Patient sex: F
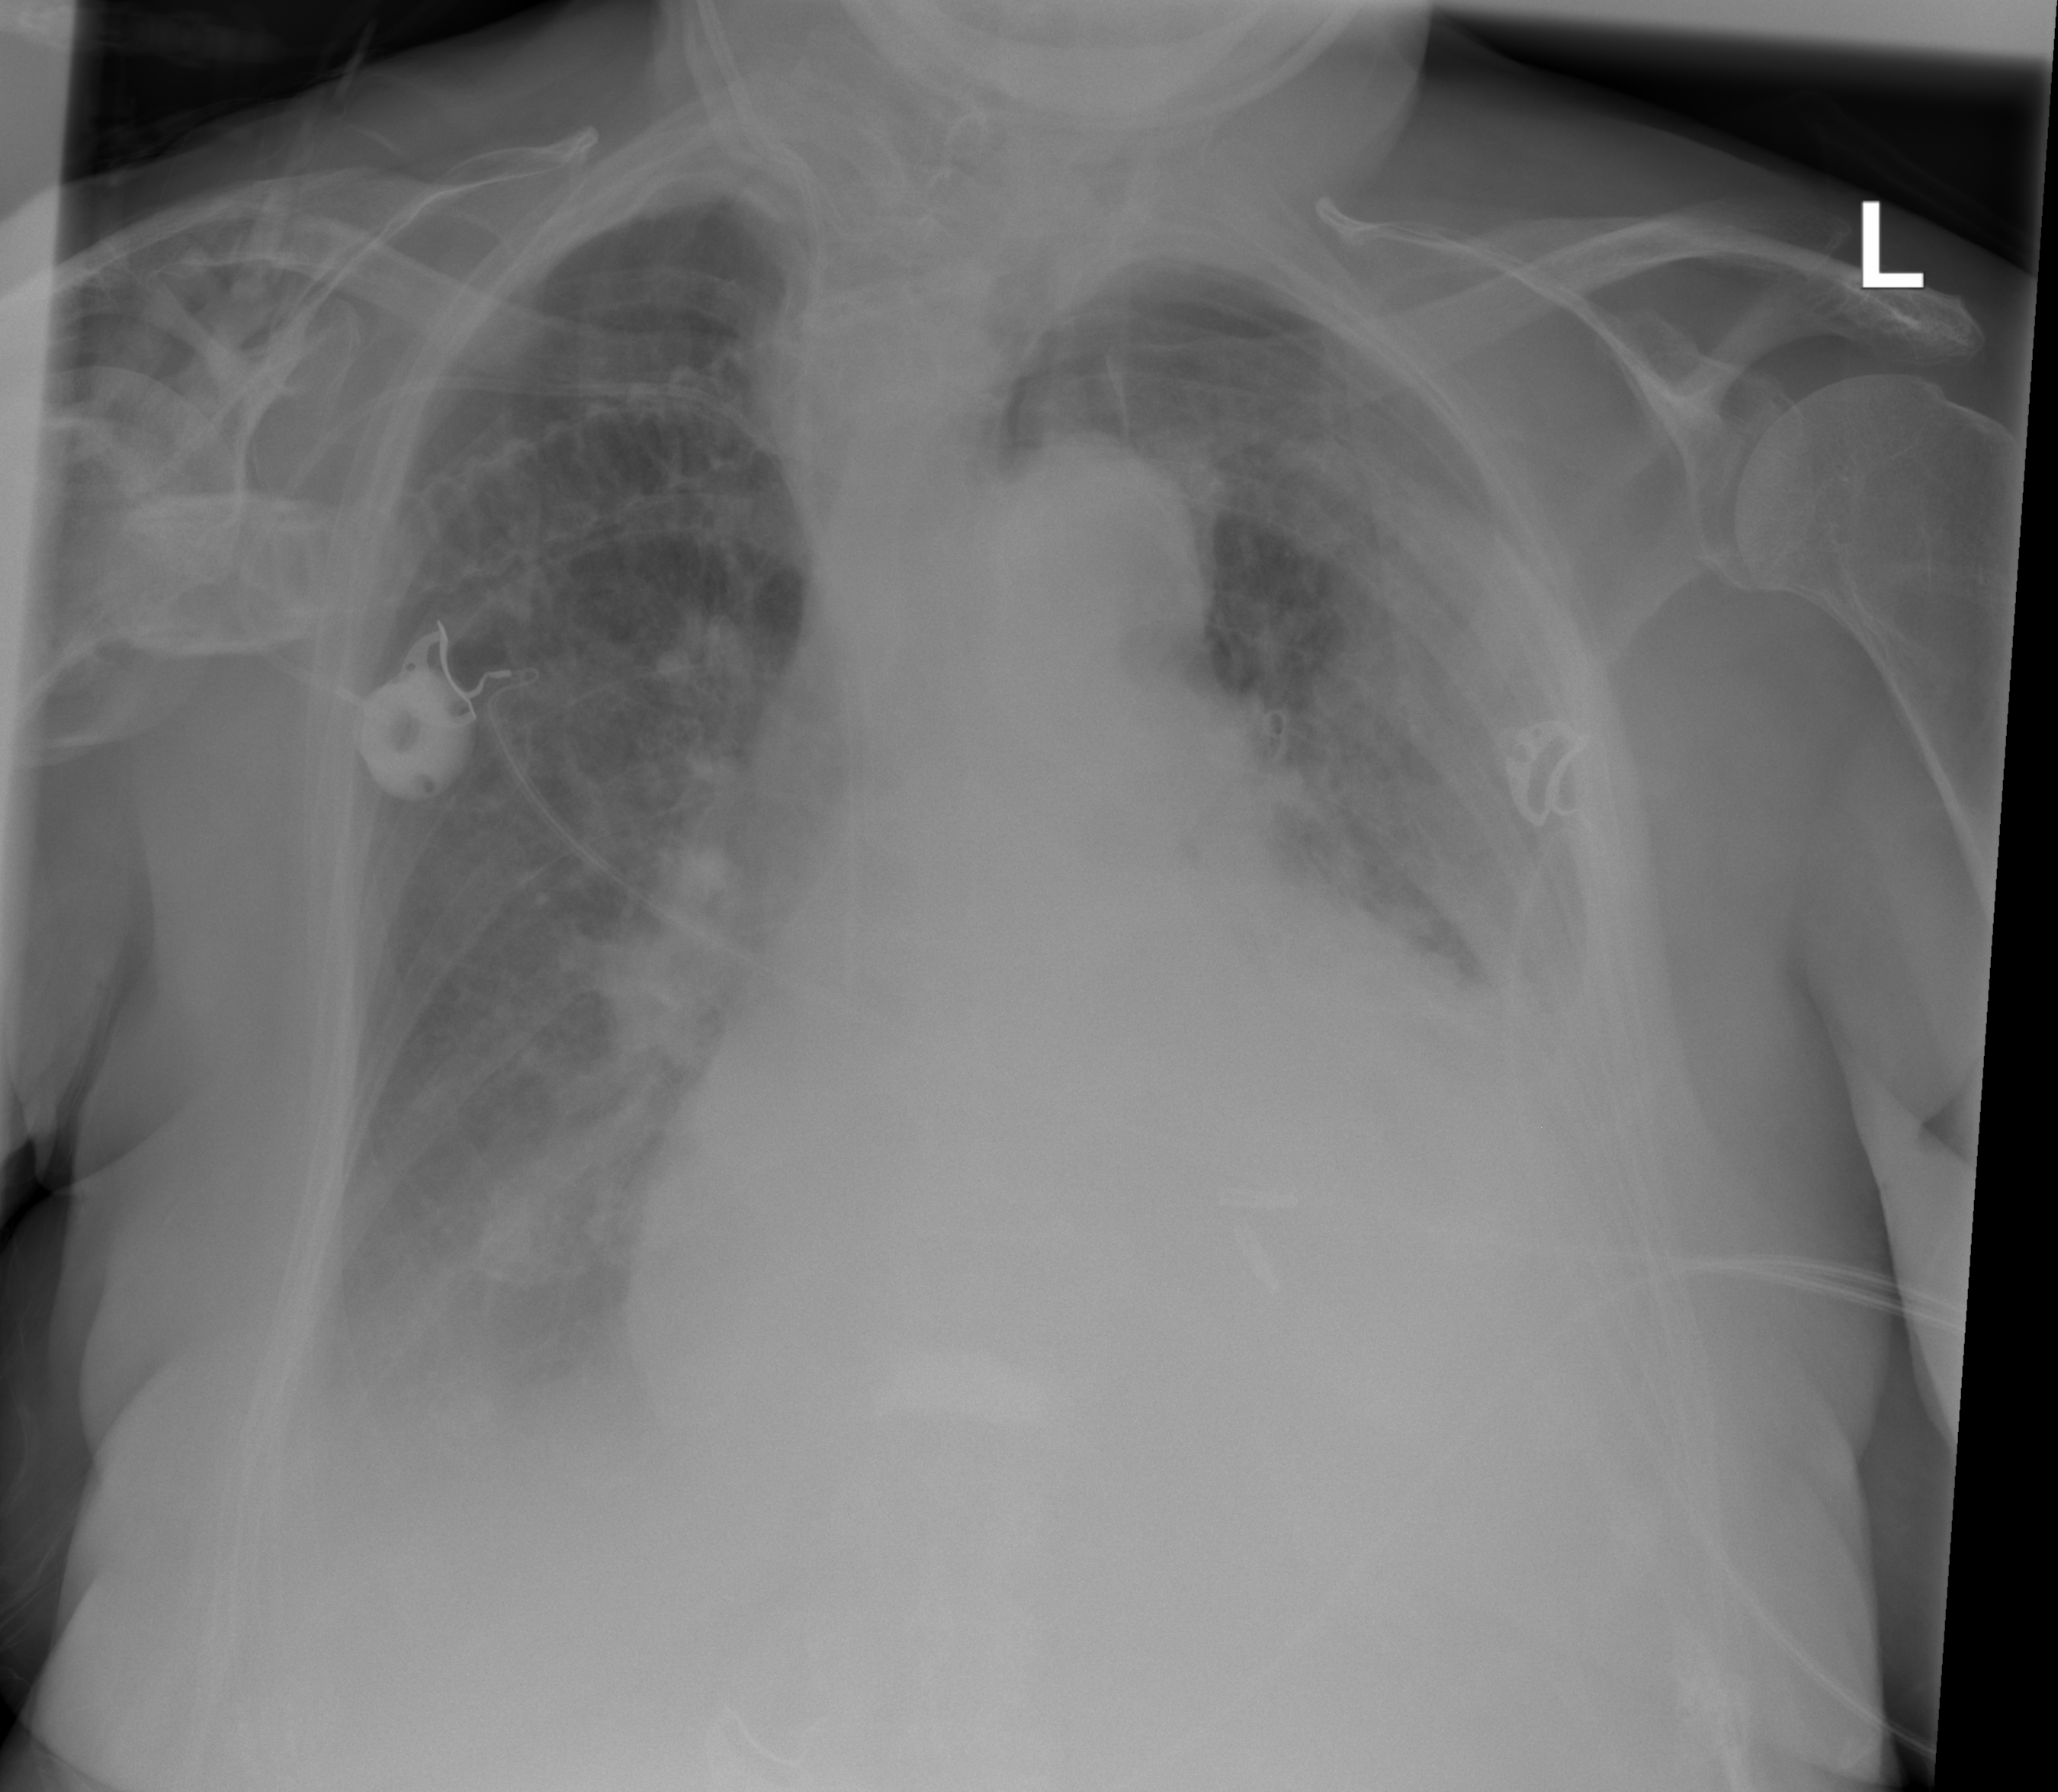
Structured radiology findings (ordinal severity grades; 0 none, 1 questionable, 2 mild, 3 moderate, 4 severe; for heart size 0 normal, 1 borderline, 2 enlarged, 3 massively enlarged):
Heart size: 3
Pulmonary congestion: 2
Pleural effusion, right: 2
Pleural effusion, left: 3
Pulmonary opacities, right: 0
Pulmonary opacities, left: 0
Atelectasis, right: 2
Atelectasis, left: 2